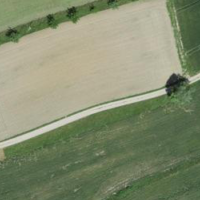
EUNIS habitat code: 52
Species observed at this site:
Cardamine pratensis